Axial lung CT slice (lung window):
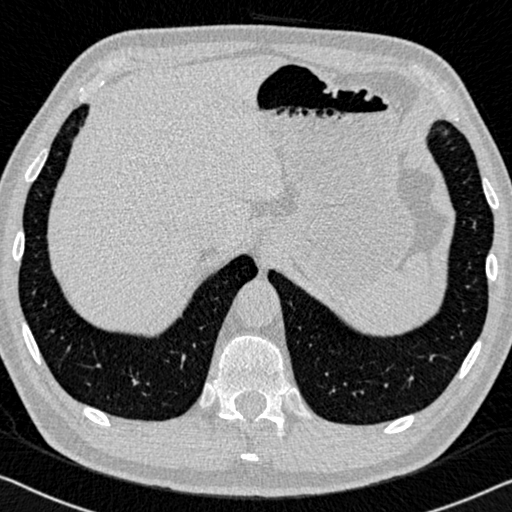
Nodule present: no